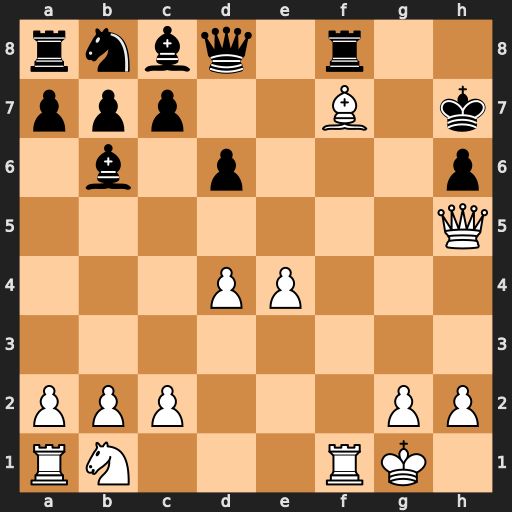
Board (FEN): rnbq1r2/ppp2B1k/1b1p3p/7Q/3PP3/8/PPP3PP/RN3RK1
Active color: w
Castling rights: -
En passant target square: -
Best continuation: Qg6+ Kh8 Qxh6#